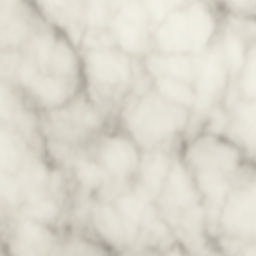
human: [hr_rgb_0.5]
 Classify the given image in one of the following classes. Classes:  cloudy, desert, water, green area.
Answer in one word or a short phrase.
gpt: cloudy